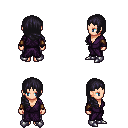
a pixel art fantasy rpg character, female body template, human, light skin, purple robe, metal pants, raven right-swept hairstyle, leather bracers, metal boots, four views (front, back, left, right), 2x2 character sprite sheet, small pixel art, hard edges, no anti-aliasing